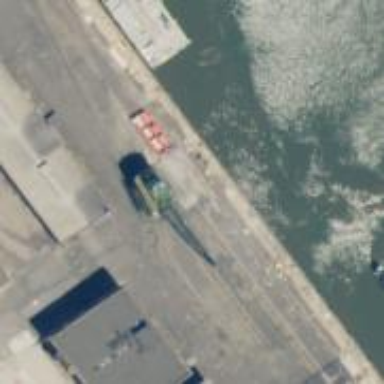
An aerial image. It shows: Man-made pier.